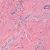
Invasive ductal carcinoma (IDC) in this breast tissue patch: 0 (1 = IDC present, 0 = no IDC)